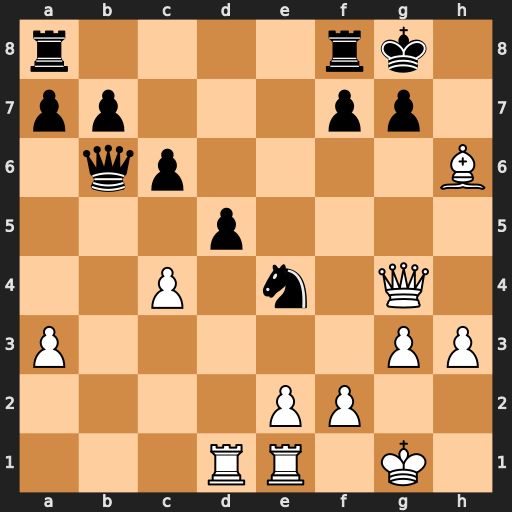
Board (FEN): r4rk1/pp3pp1/1qp4B/3p4/2P1n1Q1/P5PP/4PP2/3RR1K1
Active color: w
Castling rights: -
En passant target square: -
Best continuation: Qxg7#